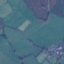
Land use / land cover: Pasture